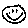
Label: smiley face